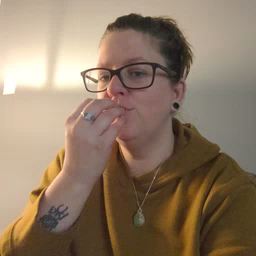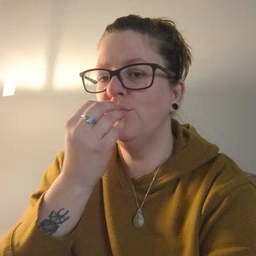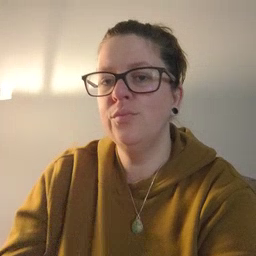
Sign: food